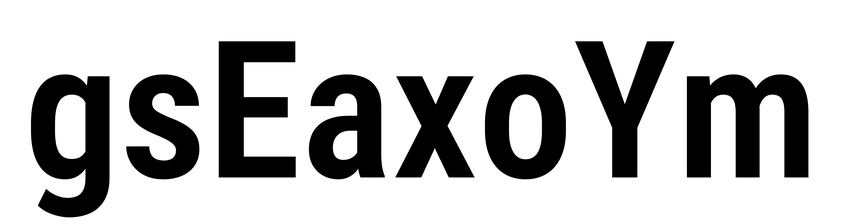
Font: Roboto_Condensed_SemiBold